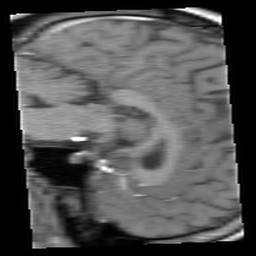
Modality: FLASH
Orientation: sagittal
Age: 38
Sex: male
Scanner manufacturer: siemens
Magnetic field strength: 3 T
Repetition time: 0.245 s
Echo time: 0.0026 s